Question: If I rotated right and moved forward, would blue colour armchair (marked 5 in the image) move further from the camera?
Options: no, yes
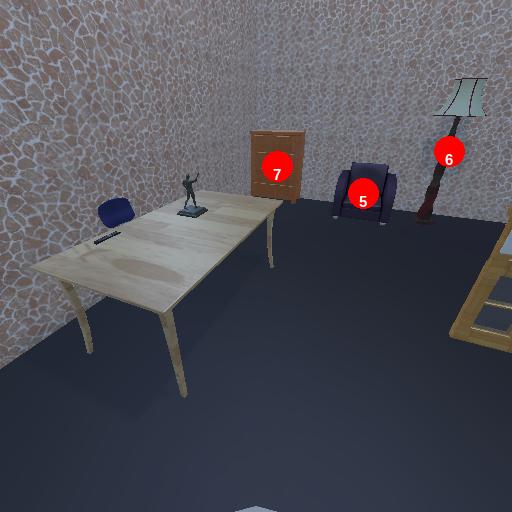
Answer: no